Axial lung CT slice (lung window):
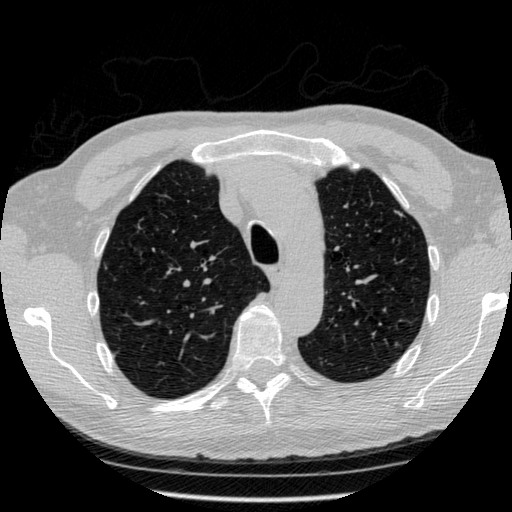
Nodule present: no